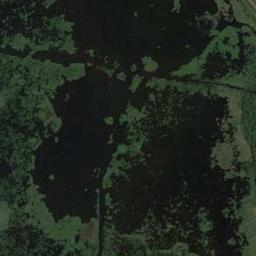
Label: wetland